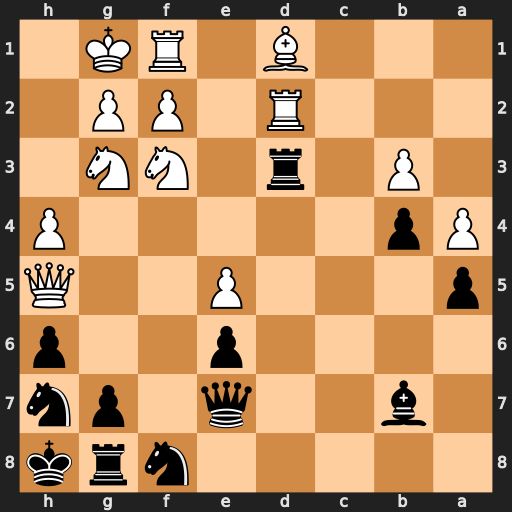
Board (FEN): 5nrk/1b2q1pn/4p2p/p3P2Q/Pp5P/1P1r1NN1/3R1PP1/3B1RK1
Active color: b
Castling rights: -
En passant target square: -
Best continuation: Bxf3 Bxf3 Rxd2